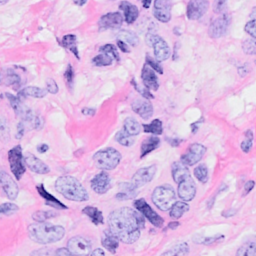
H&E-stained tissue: Breast